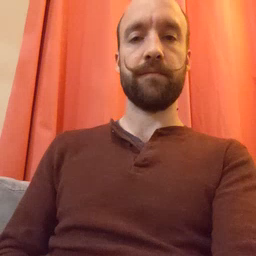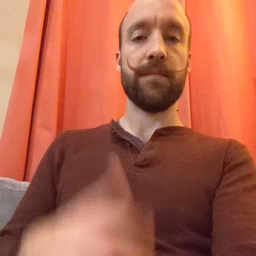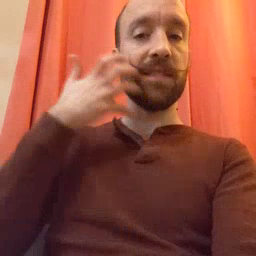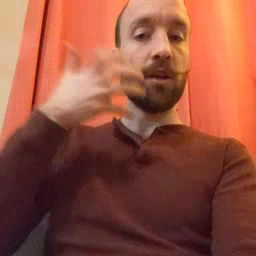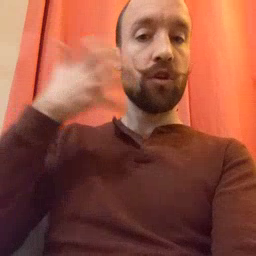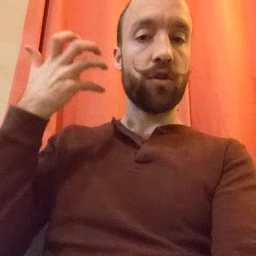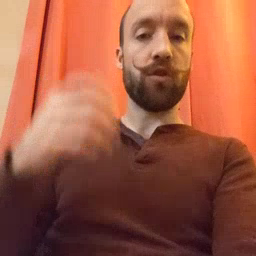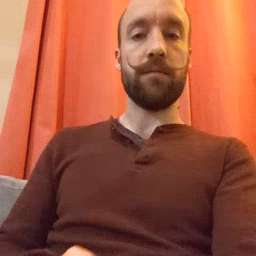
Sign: tiger